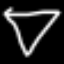
Label: diamond